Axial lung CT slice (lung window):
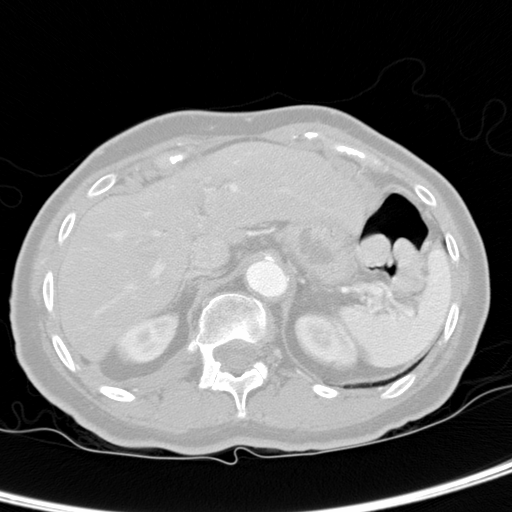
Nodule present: no